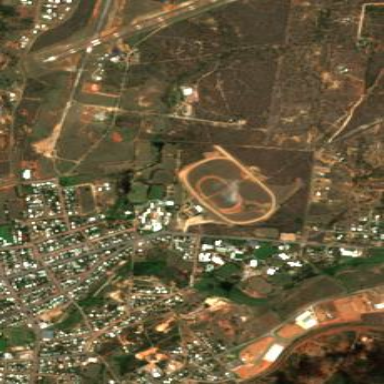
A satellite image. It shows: Sports centre dedicated to horse racing.